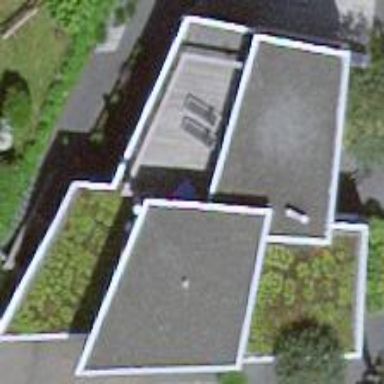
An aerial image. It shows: Flat-roofed residential building.